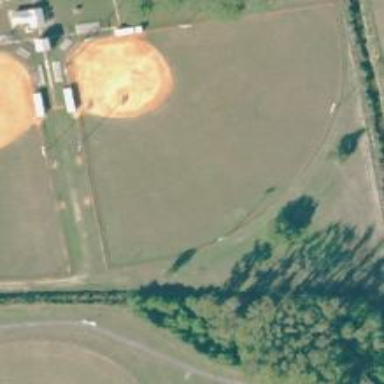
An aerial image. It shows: Grass pitch used for baseball.